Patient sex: F
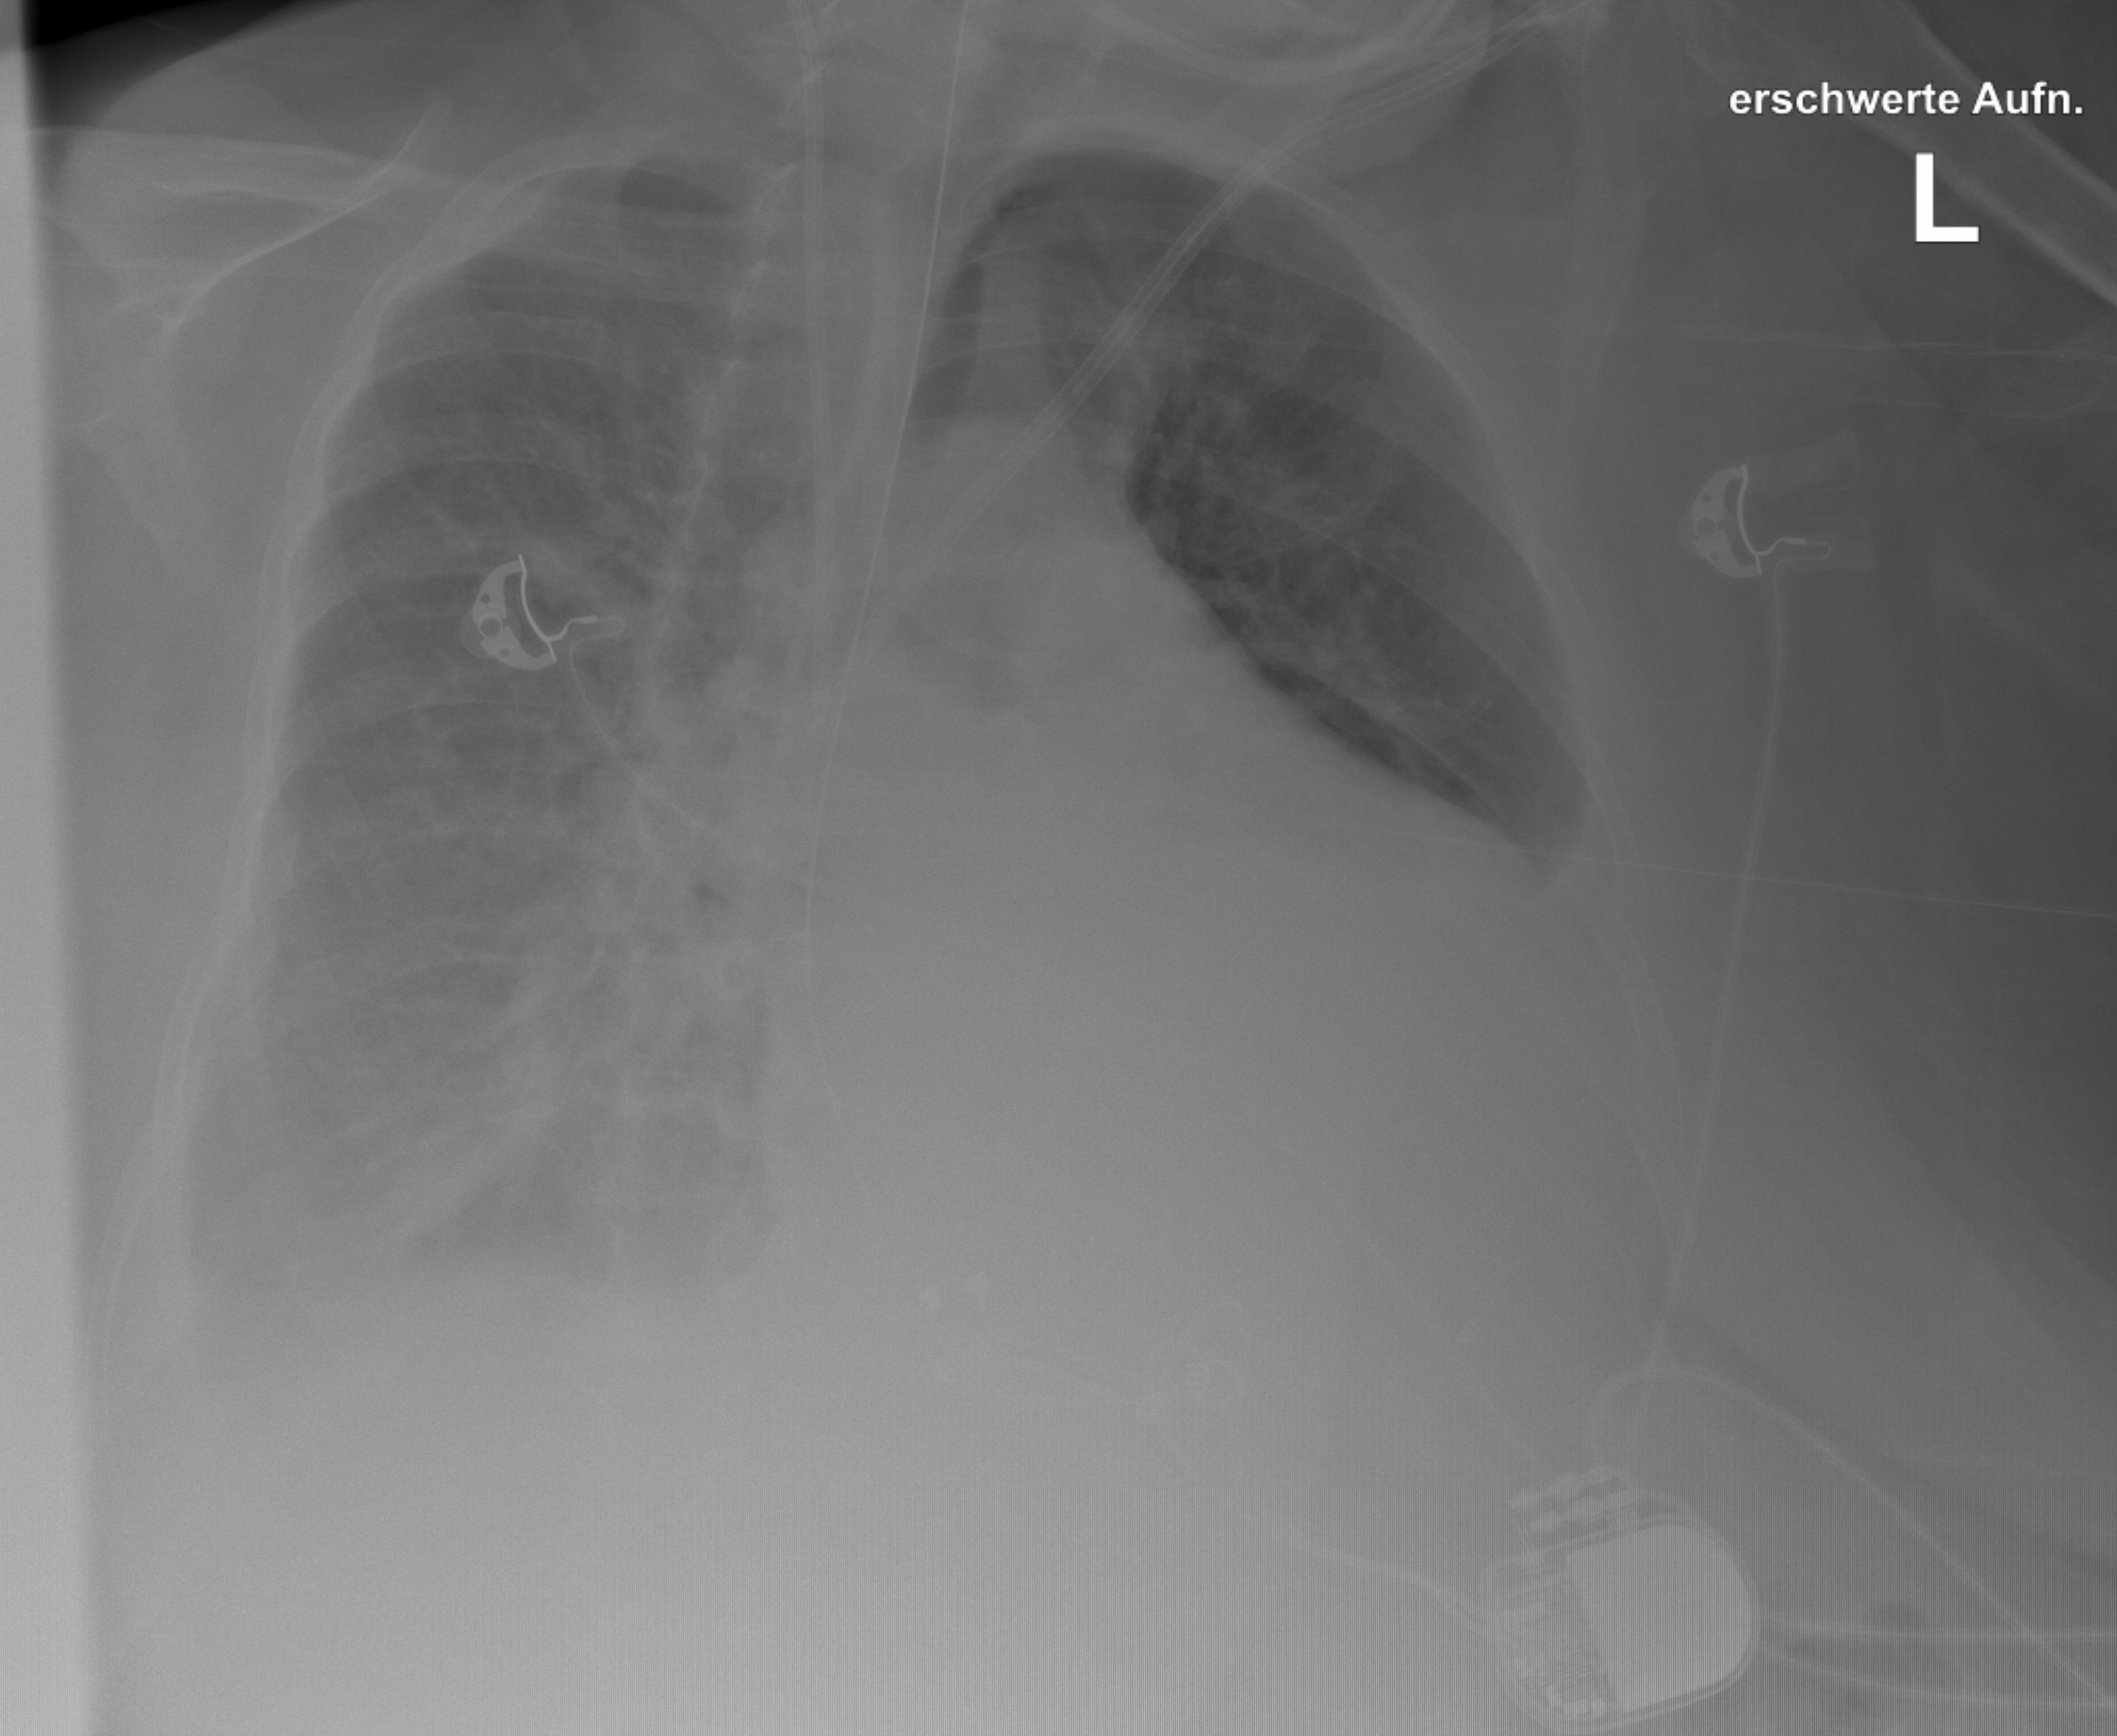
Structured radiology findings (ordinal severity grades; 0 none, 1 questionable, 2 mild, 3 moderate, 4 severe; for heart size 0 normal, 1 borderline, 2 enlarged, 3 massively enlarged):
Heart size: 3
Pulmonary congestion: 3
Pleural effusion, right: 2
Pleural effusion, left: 2
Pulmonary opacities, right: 2
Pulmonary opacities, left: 2
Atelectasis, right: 2
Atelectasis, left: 2